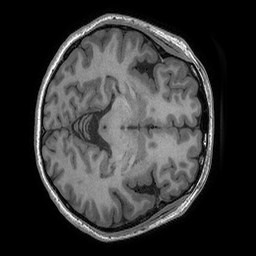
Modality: T1w
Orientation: axial
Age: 28
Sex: male
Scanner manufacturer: ge
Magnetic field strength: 3 T
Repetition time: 0.006652 s
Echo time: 0.002928 s